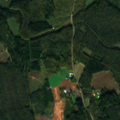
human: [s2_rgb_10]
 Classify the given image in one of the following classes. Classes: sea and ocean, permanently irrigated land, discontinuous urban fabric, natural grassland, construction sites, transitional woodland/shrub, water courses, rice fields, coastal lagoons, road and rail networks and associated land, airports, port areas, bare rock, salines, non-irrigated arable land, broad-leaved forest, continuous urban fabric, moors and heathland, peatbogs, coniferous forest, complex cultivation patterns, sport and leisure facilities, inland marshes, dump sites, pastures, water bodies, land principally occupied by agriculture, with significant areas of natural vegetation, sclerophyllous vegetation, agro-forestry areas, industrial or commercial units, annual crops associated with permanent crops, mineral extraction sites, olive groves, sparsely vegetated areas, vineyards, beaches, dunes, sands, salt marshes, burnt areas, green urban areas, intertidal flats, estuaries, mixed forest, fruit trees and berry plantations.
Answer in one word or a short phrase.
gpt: land principally occupied by agriculture, with significant areas of natural vegetation, coniferous forest, mixed forest, transitional woodland/shrub